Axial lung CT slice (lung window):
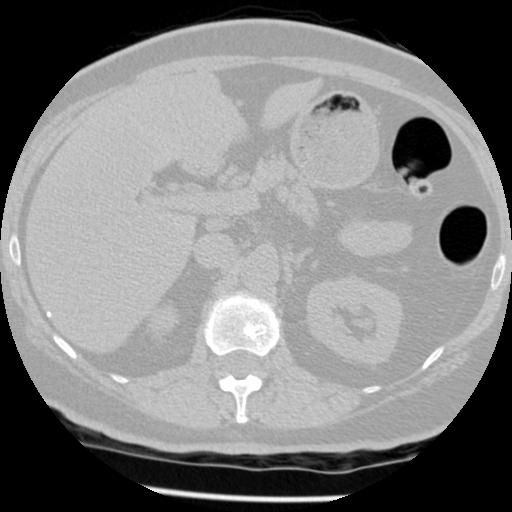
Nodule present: no